Question: i am trying to open a file in append mode using open() api call , however following code is not working ! Its not writing anything to file! here is my code :

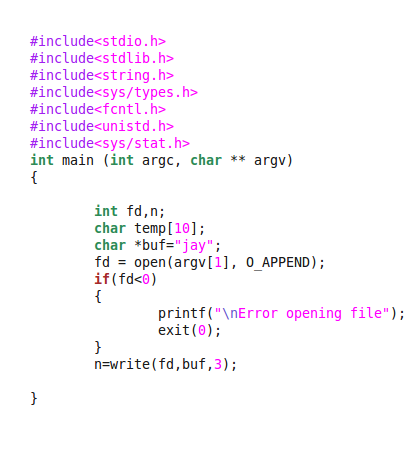
Answer: 'O_APPEND' is not a mode by itself; it's a flag. Since the value of 'O_RDONLY' is 0, it's like you're trying to open the file read-only but for append, which is nonsense. Use 'O_WRONLY|O_APPEND' or 'O_RDWR|O_APPEND'.